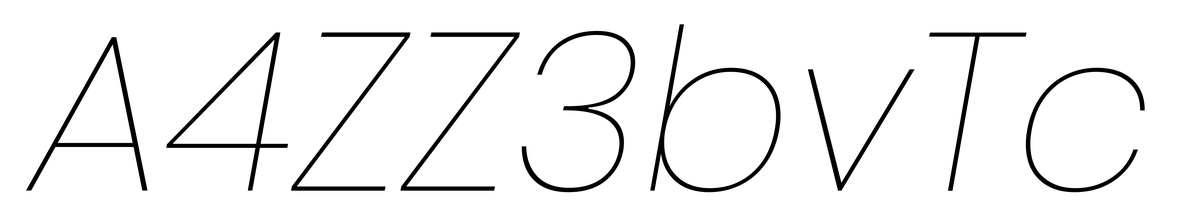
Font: Poppins-ThinItalic